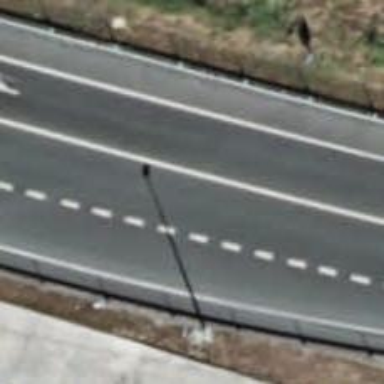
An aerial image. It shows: Asphalt trunk link road.